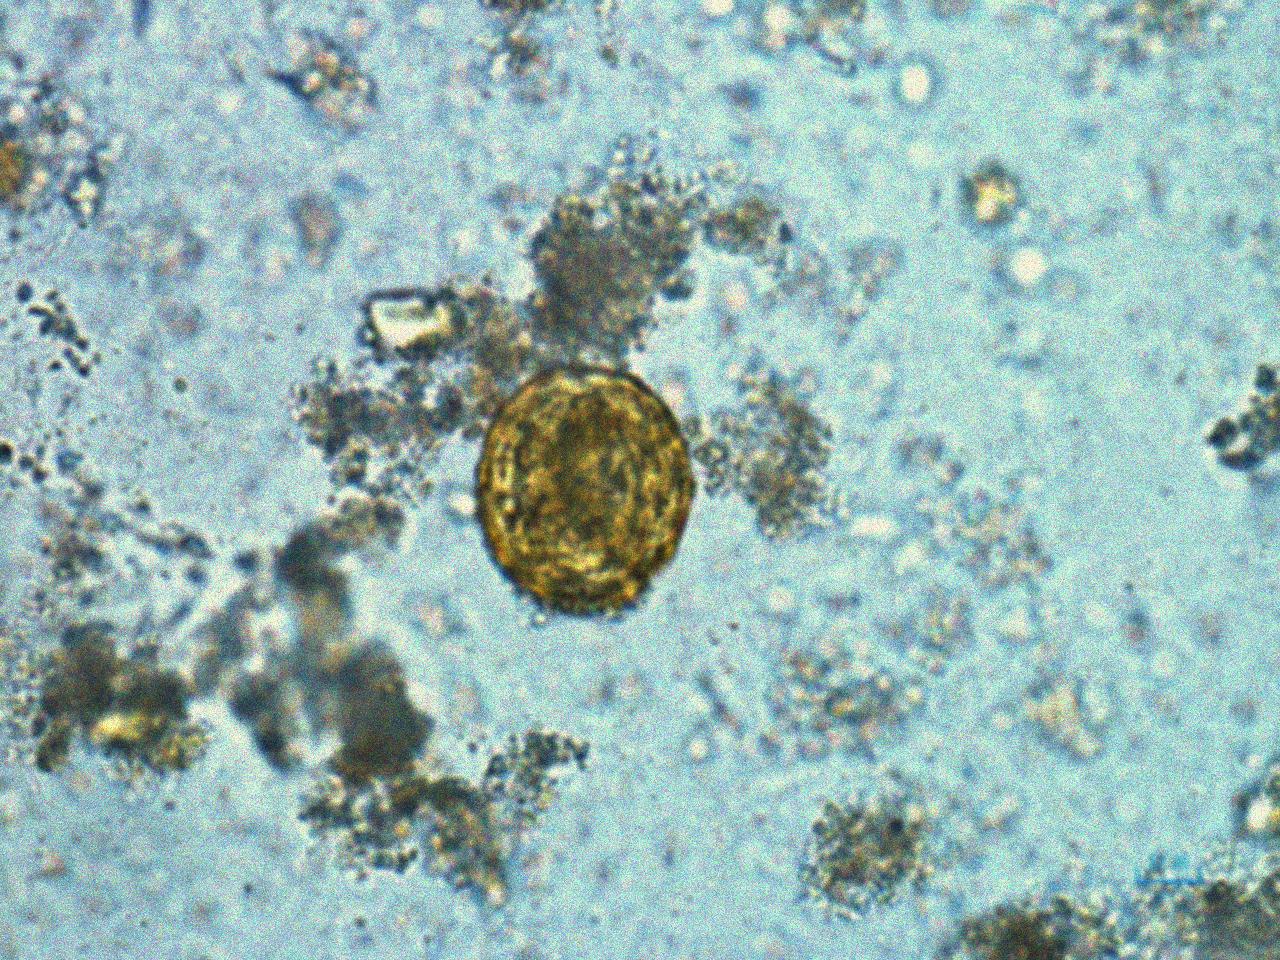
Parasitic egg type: Ascaris lumbricoides